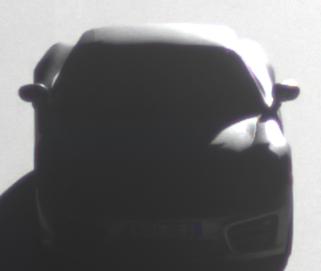
Make: Porsche
Model: Cayman
Detailed model: Cayman (981C)
Model produced from: 2013/03
Model produced until: 2014/04
Doors: 2
Color: gray
Road condition: dry road
Daytime: morning or afternoon
Contrast: high contrast